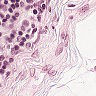
Metastatic tissue present: no